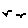
Label: bird